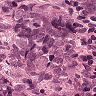
Metastatic tissue present: yes